Question: This is based on the answer to my question on the StackExchange math site: <URL>
Based on the same example in that question, let is say I have a Google Sheet with the following columns and rows:
'''
$0-$10 | $10-$20 | $20-$30
100 | 150 | 80
'''
The first row is price range and in those columns in the rows beneath it is the number of products that prices that be any price within the given range.
The question is, how do I apply the calculations in the answer:

in Google Sheets?
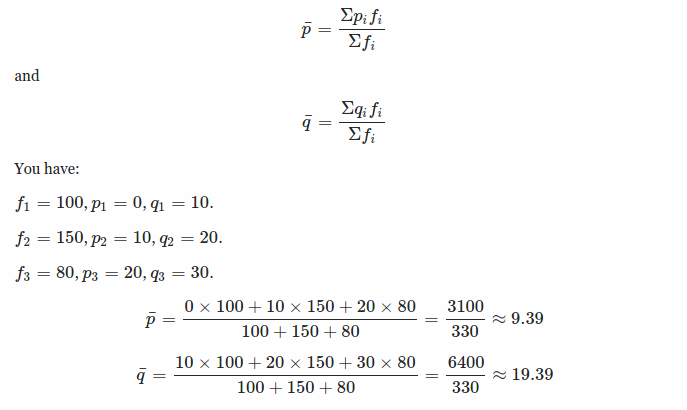
Answer: '''
=ArrayFormula(
SUMPRODUCT(REGEXEXTRACT(A1:C1, "\d+"),
A2:C2) /
SUM(A2:C2))
'''
First we extract the left number of the ranges of the first row with
'''
=ArrayFormula(REGEXEXTRACT(A1:C1, "\d+"))
'''
Then we sum the products of the extracted numbers with the weights (or counts in this case) to have the sum.
Lastly we divide by the total count.
If you want the right end of the intervals use
'''
=ArrayFormula(
SUMPRODUCT(REGEXEXTRACT(A1:C1, "(\d+)$"),
A2:C2) /
SUM(A2:C2))
'''
Which just takes extracts the number at the end of each interval string.
Or for the middle of each interval
'''
=ArrayFormula(
SUMPRODUCT((REGEXEXTRACT(A1:C1, "\d+") + REGEXEXTRACT(A1:C1, "\d+$"))/2,
A2:C2) /
SUM(A2:C2))
'''